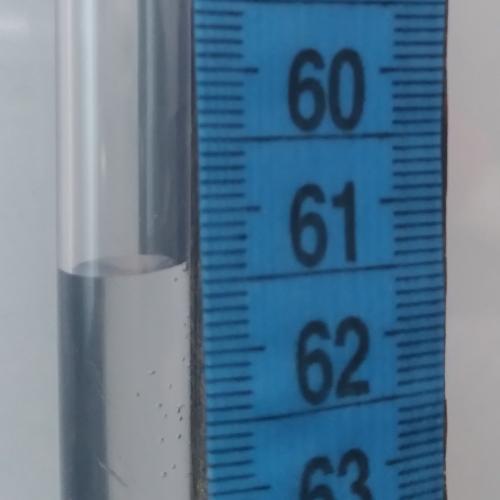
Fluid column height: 61.4 cm